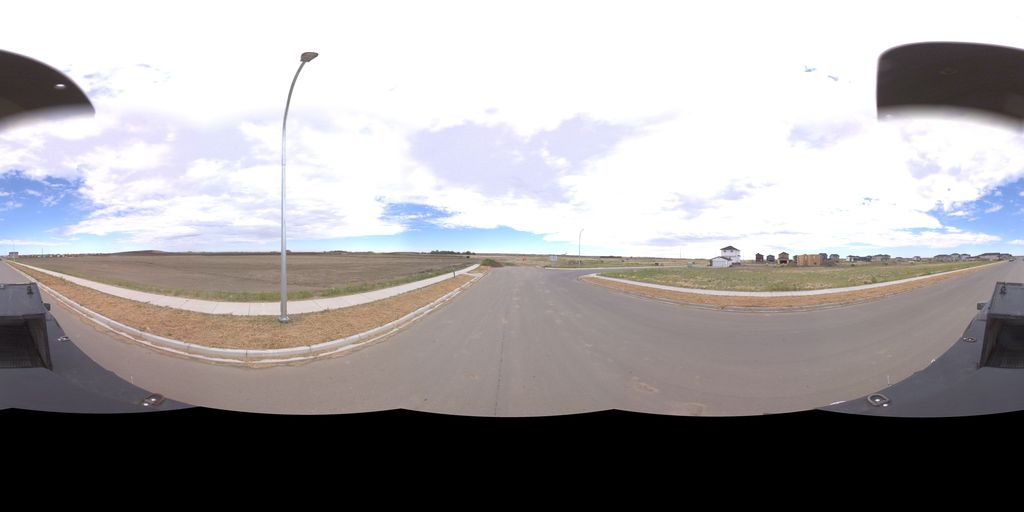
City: saskatoon